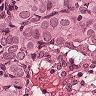
Metastatic tissue present: yes